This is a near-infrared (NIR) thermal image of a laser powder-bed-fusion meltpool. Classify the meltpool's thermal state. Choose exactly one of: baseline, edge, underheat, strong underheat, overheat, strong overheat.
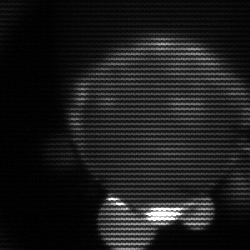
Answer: edge